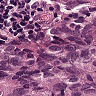
Metastatic tissue present: yes